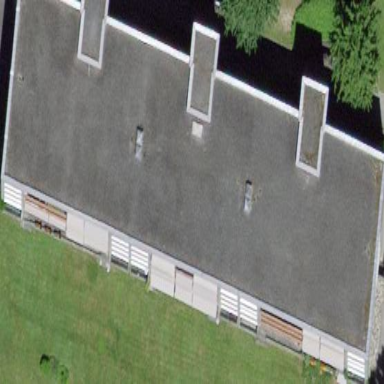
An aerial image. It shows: Building with apartments and flat roof.